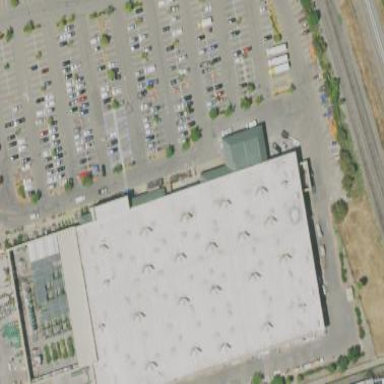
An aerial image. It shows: Retail building.